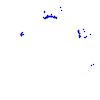
Particle: kaon